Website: crate-barrel
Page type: billing-address
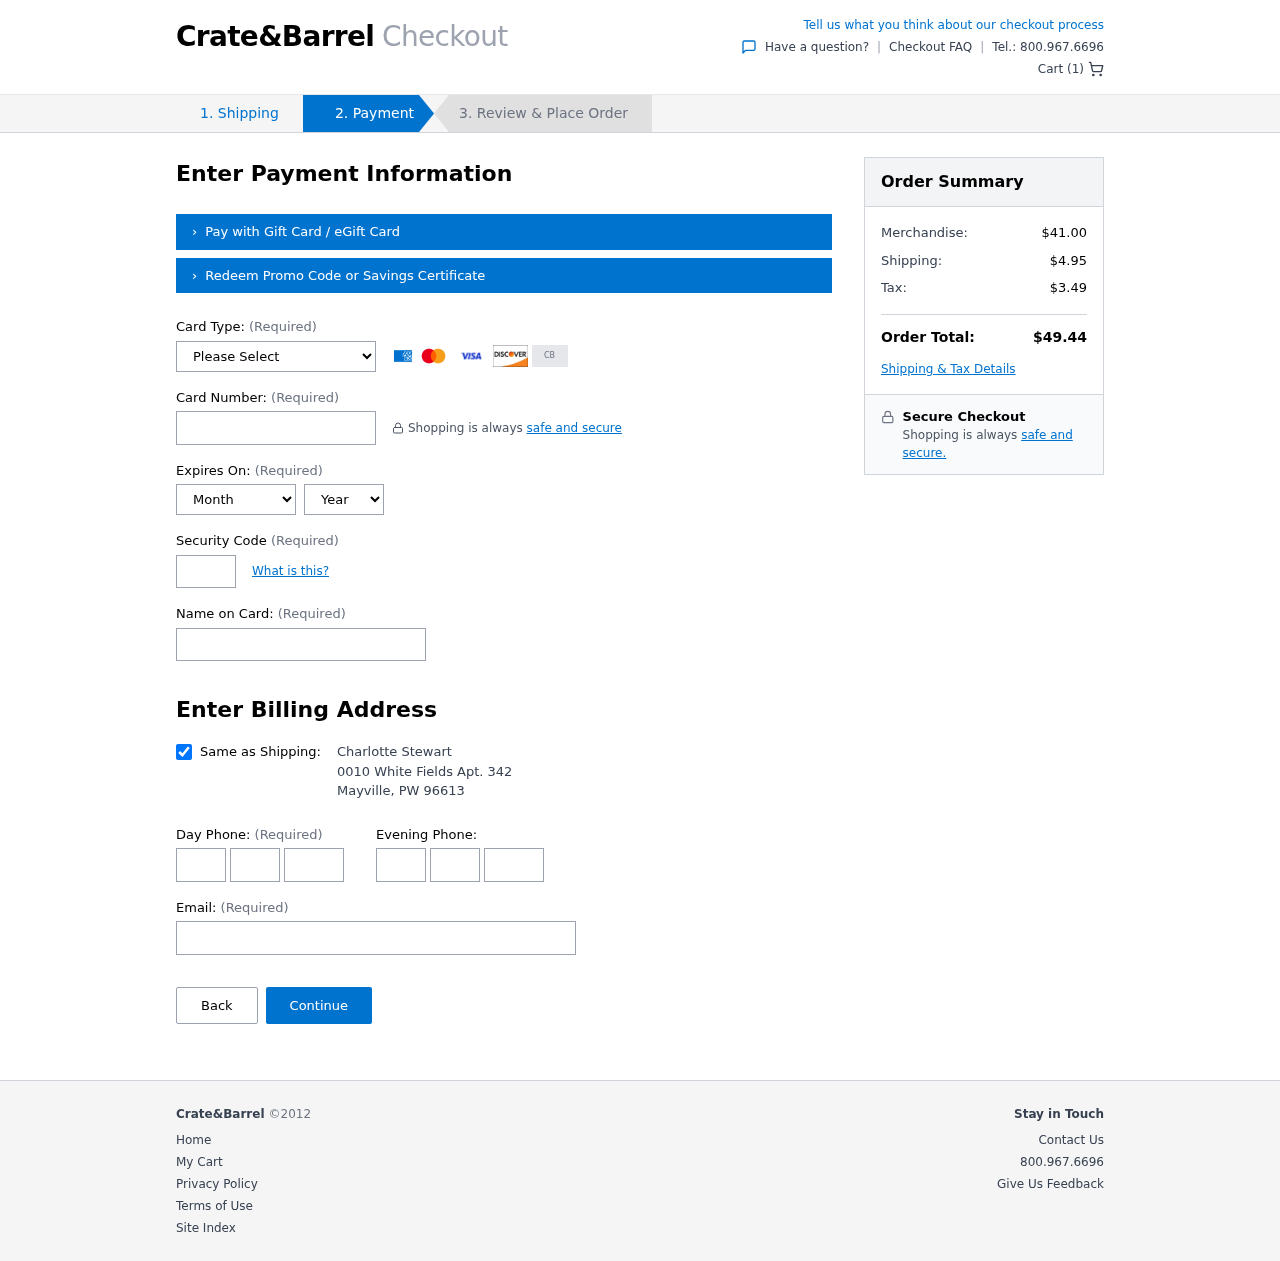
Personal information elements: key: PII_CARD_CVV
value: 704
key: PII_CARD_EXPIRY_MONTH
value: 06
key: PII_CARD_EXPIRY_YEAR
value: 26
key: PII_CARD_NUMBER
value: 2669 7535 9053 0582
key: PII_CARD_TYPE
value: Mastercard
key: PII_CITY
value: Mayville
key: PII_EMAIL
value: charlotte_stewart@hotmail.com
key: PII_FULLNAME
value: Charlotte Stewart
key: PII_PHONE_AREA
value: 366
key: PII_PHONE_PREFIX
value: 987
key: PII_PHONE_SUFFIX
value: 7309
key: PII_POSTCODE
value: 96613
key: PII_STATE_ABBR
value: PW
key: PII_STREET
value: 0010 White Fields Apt. 342
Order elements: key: ORDER_NUM_ITEMS
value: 1
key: ORDER_SUBTOTAL
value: $41.00
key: ORDER_SHIPPING_COST
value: $4.95
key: ORDER_TAX
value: $3.49
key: ORDER_TOTAL
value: $49.44